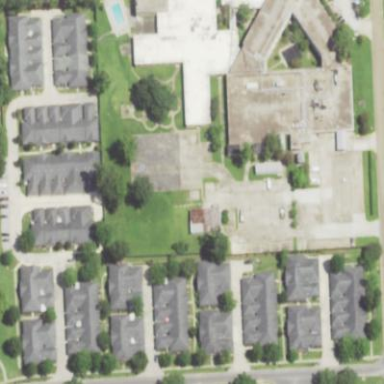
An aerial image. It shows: This residential area consists of single-family homes.